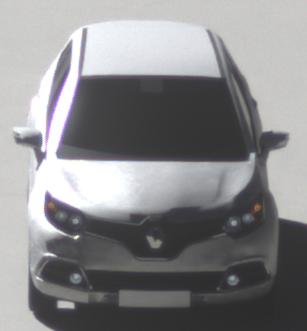
Make: Renault
Model: Captur ENERGY TCe 90
Detailed model: Captur (I)
Model produced from: 2013/06
Model produced until: 2015/05
Doors: 5
Color: white
Road condition: dry road
Daytime: morning or afternoon
Contrast: high contrast